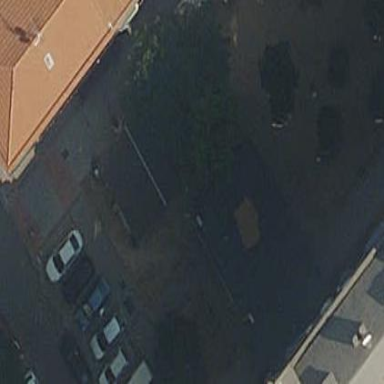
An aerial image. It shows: Building that is trade shop.